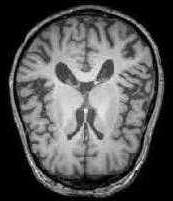
Label: notumor